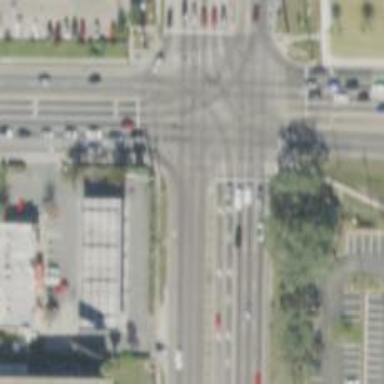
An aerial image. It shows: Zebra crossing on the road.